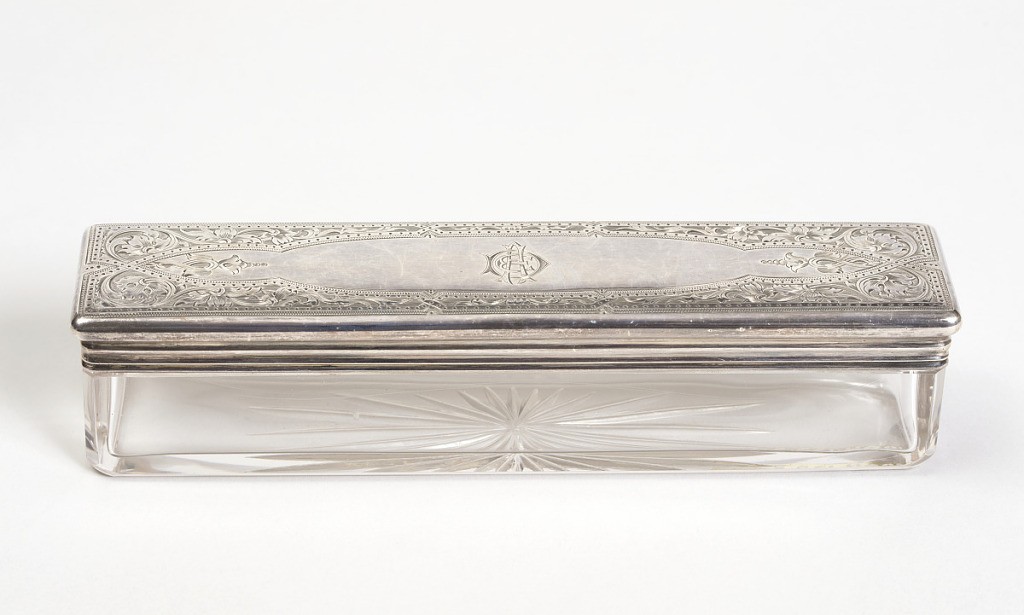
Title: Toothbrush Case from Traveling Dressing Case
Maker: Thomas Whitehouse, British, active 1848-98
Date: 1875
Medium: glass, silver
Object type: case
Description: Largest box of set with a silver top.